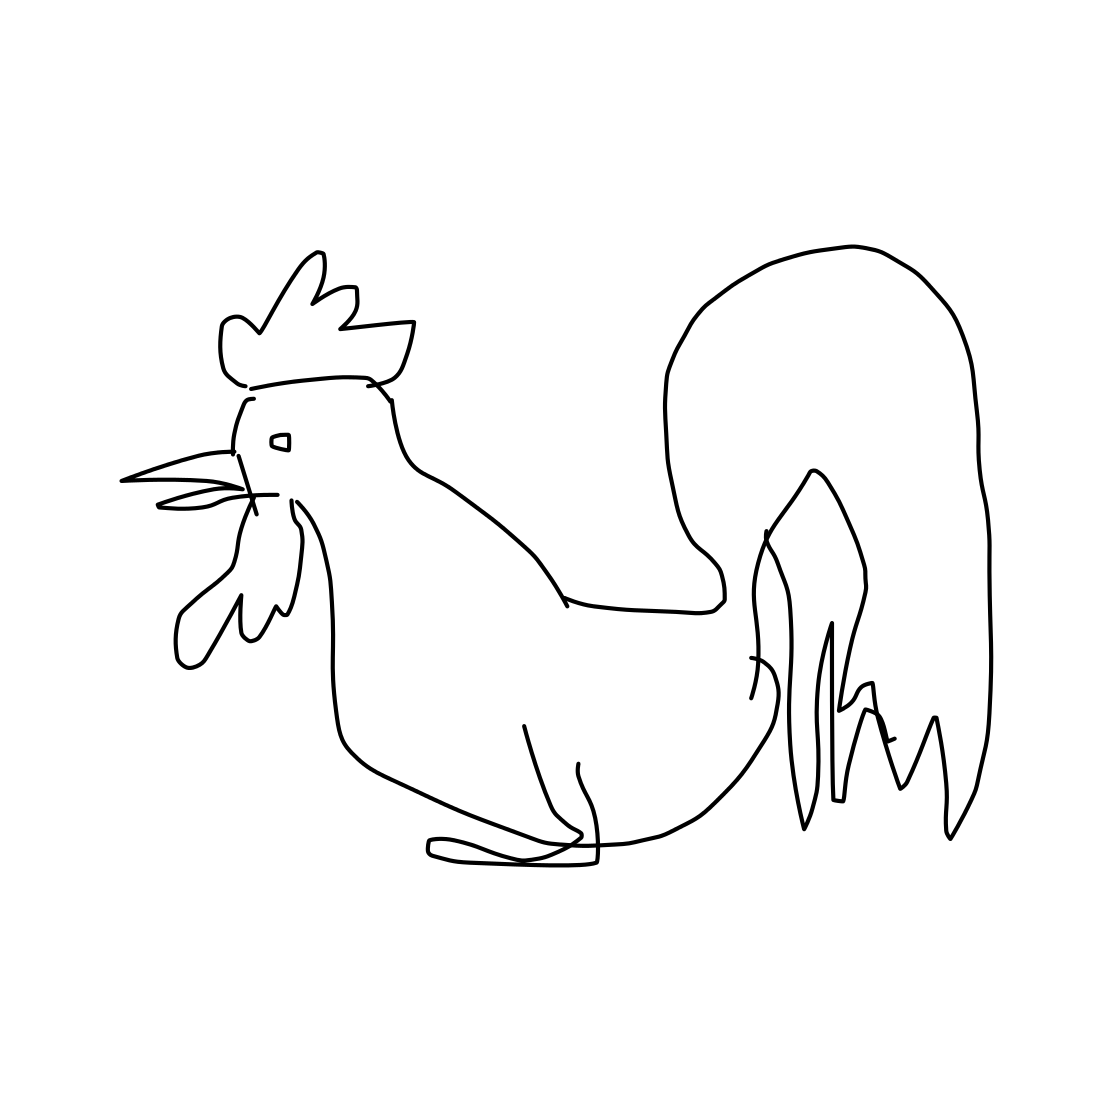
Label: rooster